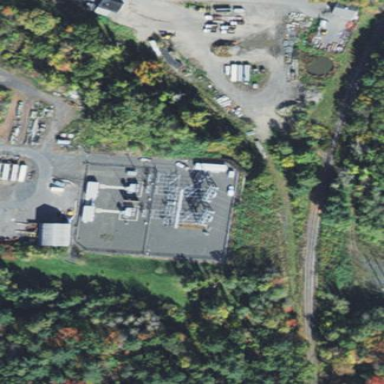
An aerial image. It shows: Distribution level power substation.